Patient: sex F, age 38
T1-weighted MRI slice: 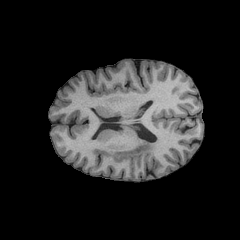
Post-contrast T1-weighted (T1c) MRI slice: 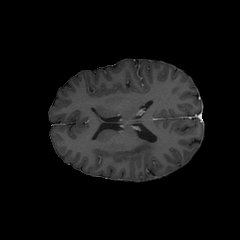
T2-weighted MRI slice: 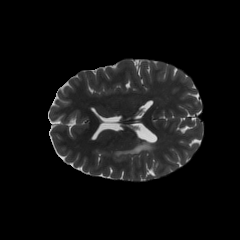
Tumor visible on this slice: yes
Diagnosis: Astrocytoma, IDH-mutant
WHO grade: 3